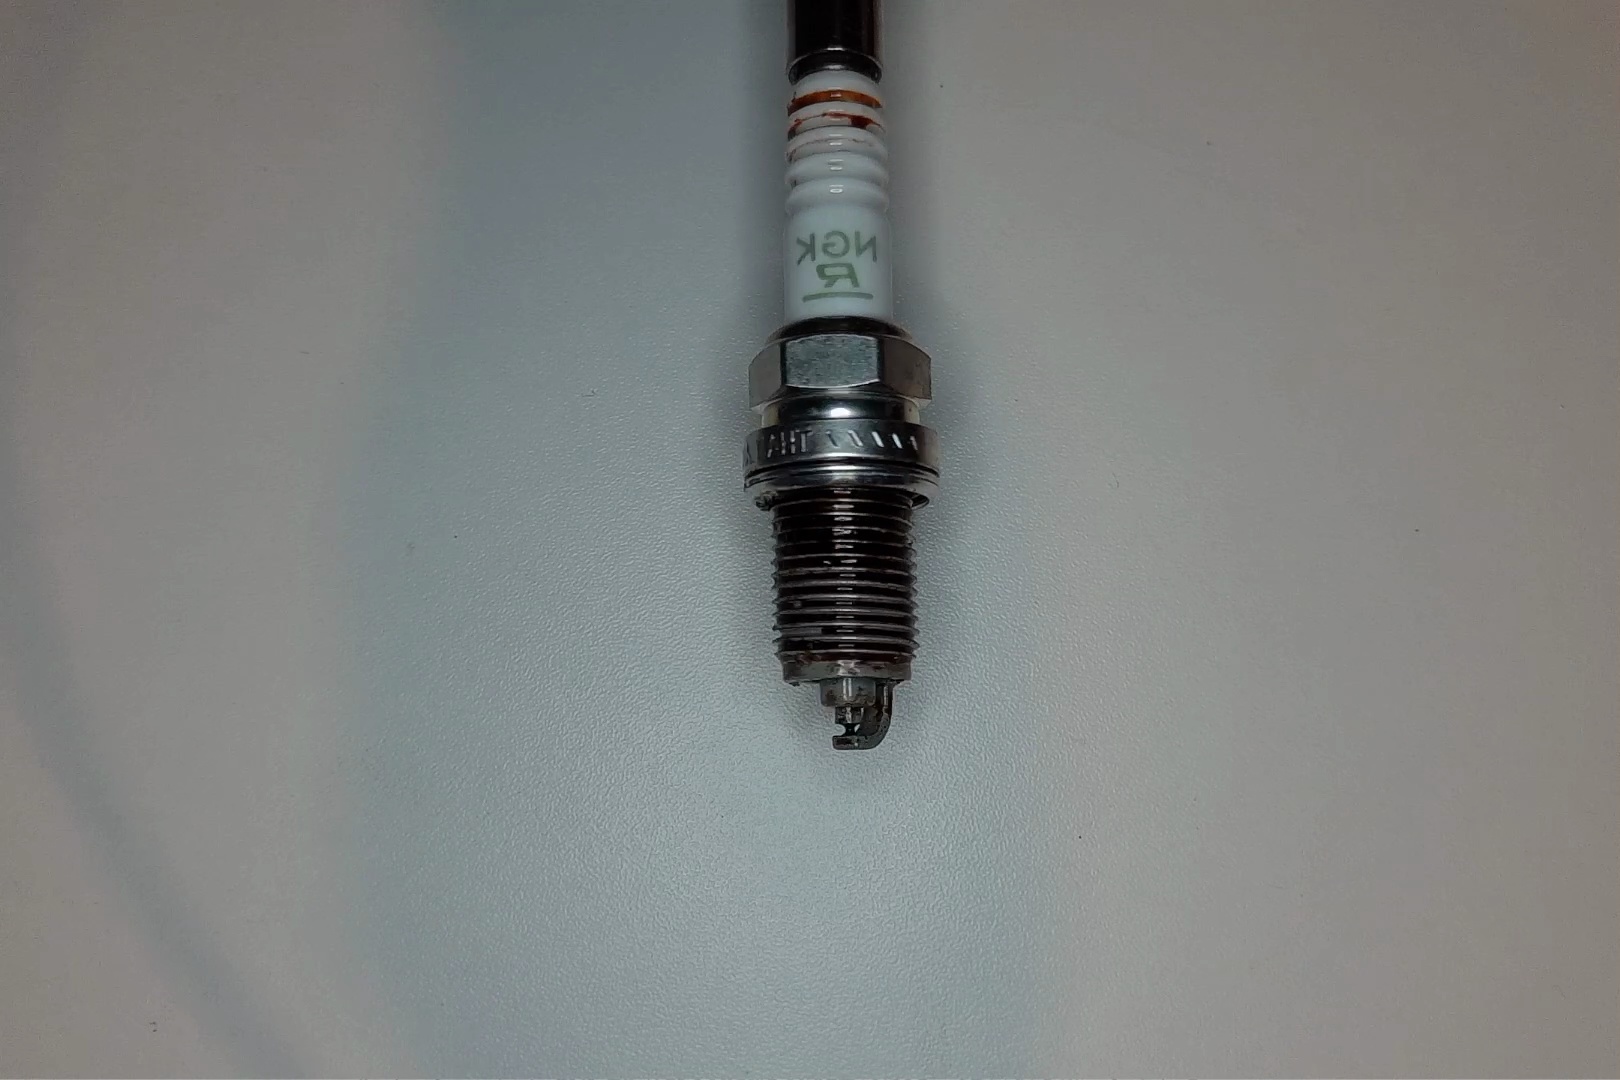
Label: anomaly